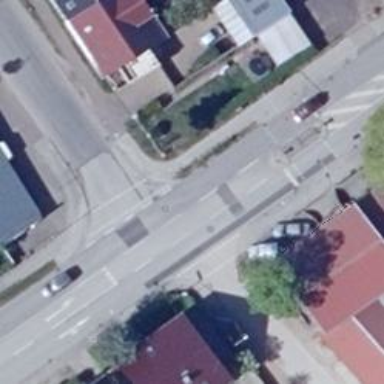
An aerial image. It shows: Road with traffic signals at crossing.